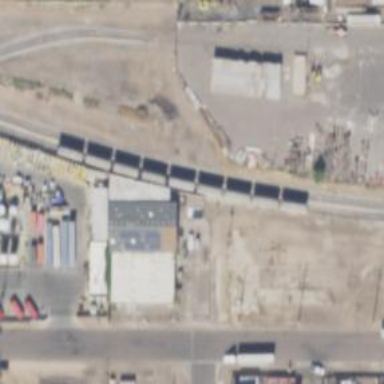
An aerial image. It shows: Railway siding with rails.